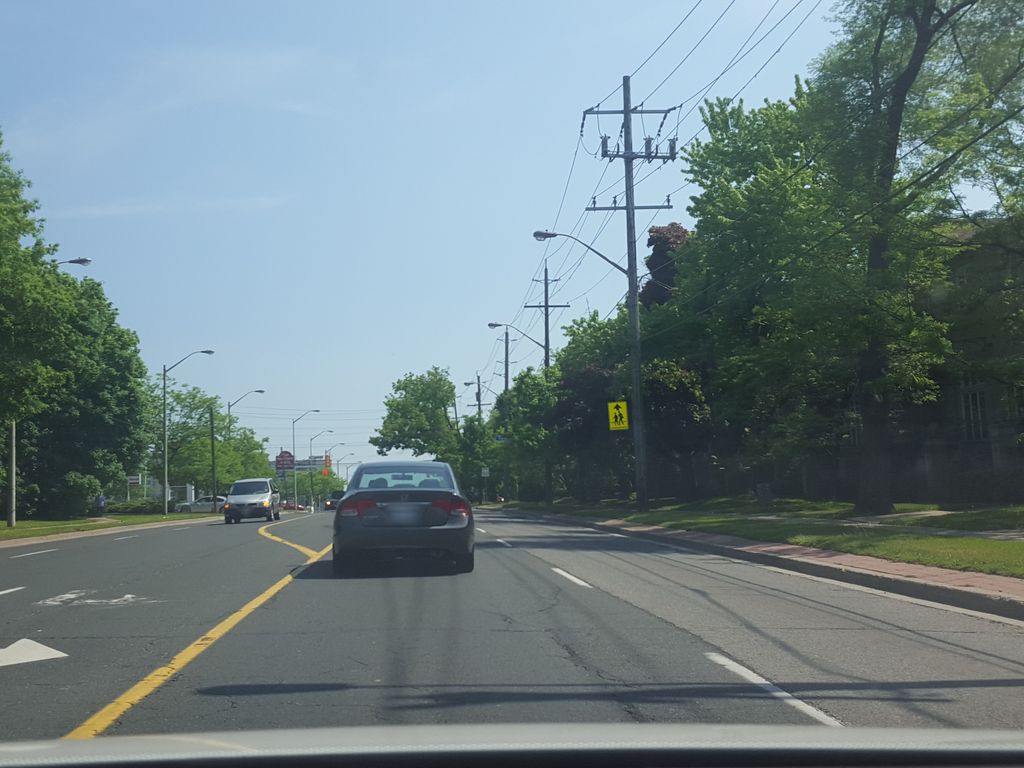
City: toronto